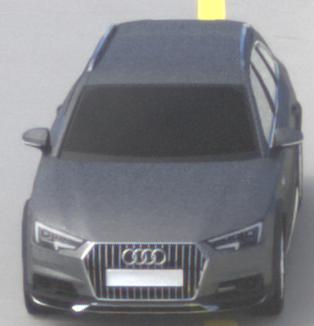
Make: Audi
Model: A4 Allroad 45 TFSI
Detailed model: A4 (B9) allroad
Model produced from: 2019/02
Model produced until: 2019/05
Doors: 5
Color: gray
Road condition: dry road
Daytime: midday
Contrast: medium contrast